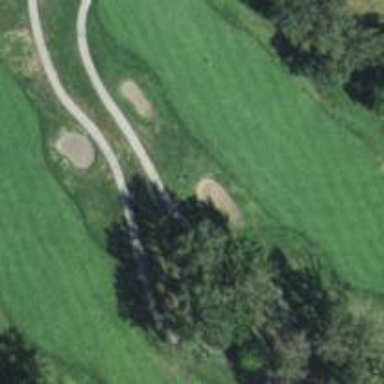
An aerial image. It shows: Well-maintained grassy area designated as golf fairway for the sport of golf. The grass is neatly mown.